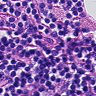
Metastatic tissue present: no